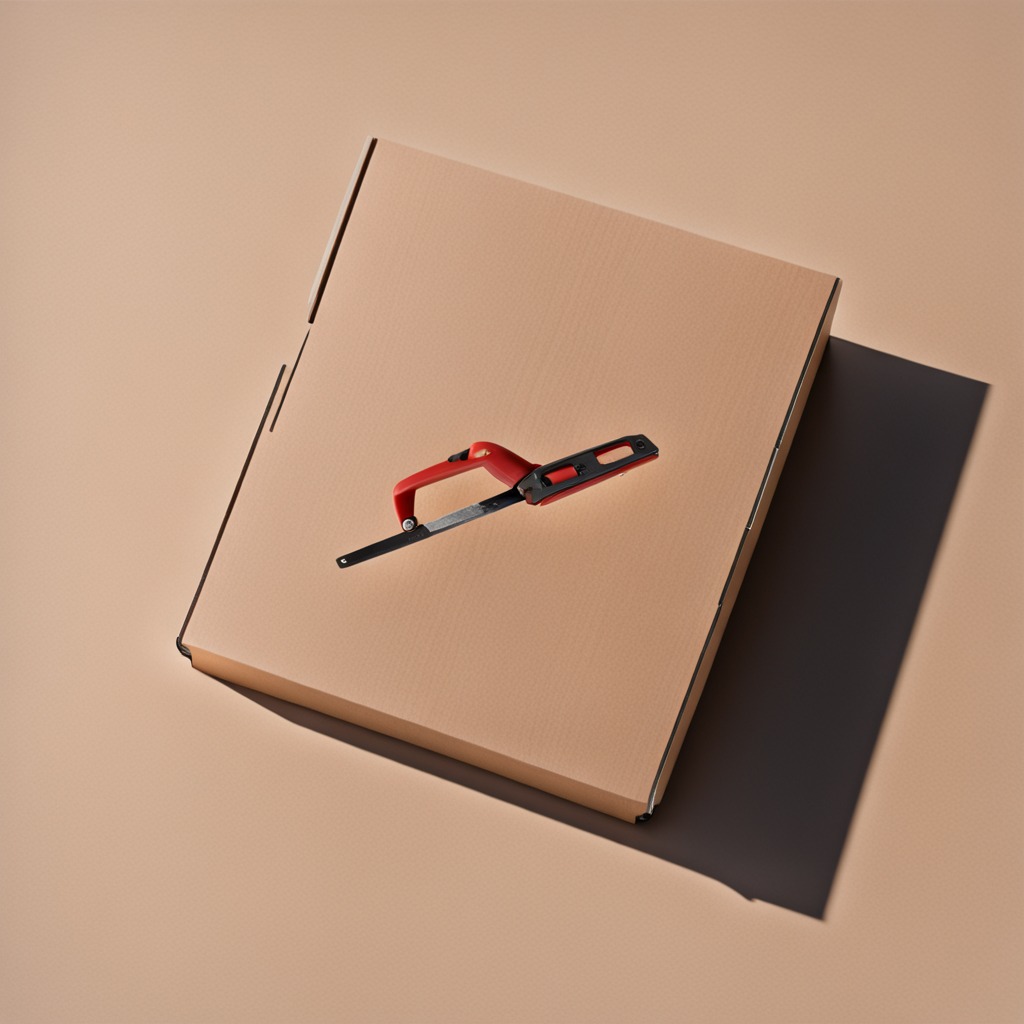
A metal saw is lying on a cardboard box surface in an outdoor workshop during daytime bright natural light soft shadows slightly creased but